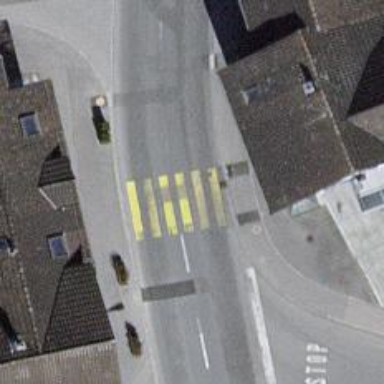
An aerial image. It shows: Zebra crossing on the road.